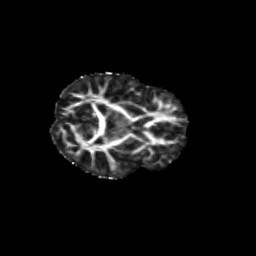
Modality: FA
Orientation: axial
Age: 12
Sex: male
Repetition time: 9.512 s
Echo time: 0.089 s